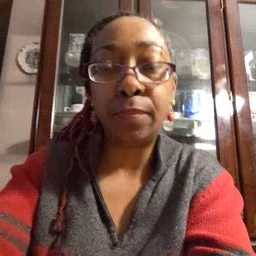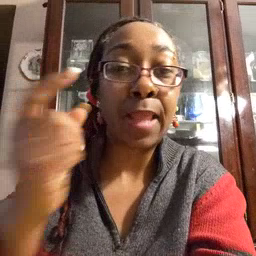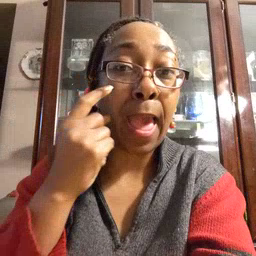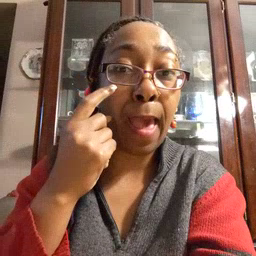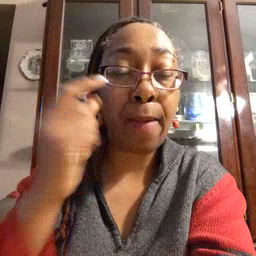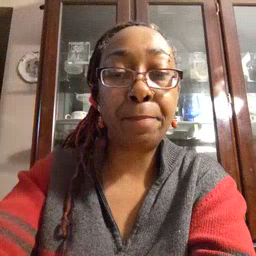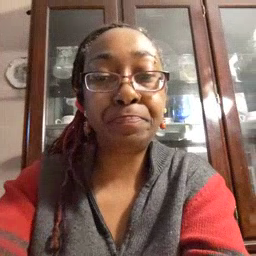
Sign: eye